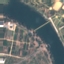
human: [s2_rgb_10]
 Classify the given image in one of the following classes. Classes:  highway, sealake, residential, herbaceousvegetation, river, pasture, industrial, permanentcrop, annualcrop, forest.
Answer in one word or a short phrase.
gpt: River